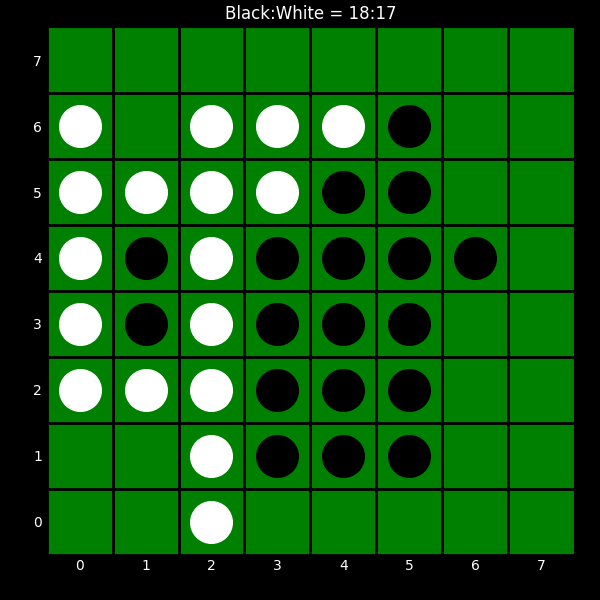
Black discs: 18
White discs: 17